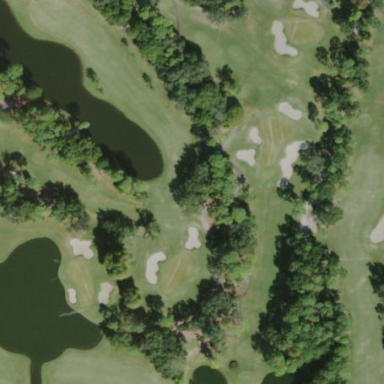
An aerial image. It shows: Golf fairway surrounded by grass.